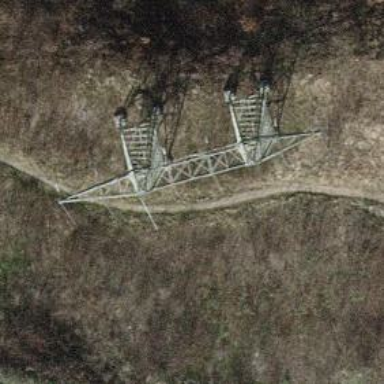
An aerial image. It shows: Three cables of power line.